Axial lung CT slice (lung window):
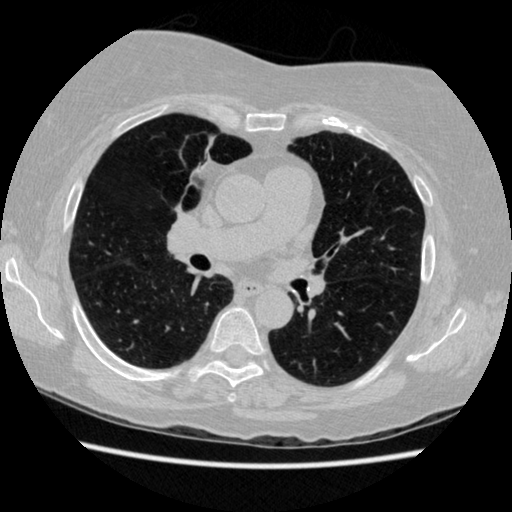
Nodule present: no